Interaction volume radius: 5 \u00c5
Interaction volume height: 15 \u00c5
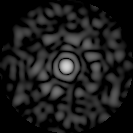
Disorder parameter: 0.8295